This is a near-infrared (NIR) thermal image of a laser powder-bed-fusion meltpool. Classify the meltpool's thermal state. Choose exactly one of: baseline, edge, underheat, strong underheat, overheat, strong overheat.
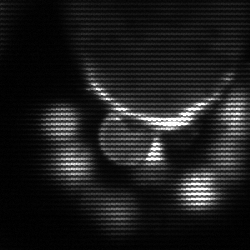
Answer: baseline